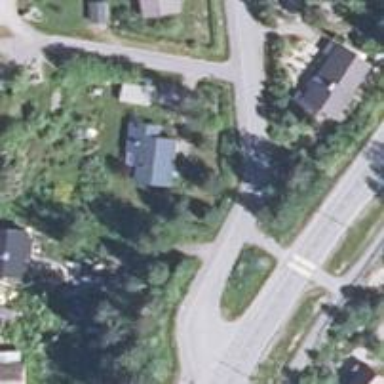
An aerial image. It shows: Asphalt footway with lane configuration.